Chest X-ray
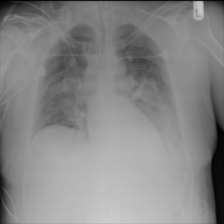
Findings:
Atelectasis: negative
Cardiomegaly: negative
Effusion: negative
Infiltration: negative
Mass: negative
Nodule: negative
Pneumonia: negative
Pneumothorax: negative
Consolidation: negative
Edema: negative
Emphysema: negative
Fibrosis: negative
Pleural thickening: negative
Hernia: negative